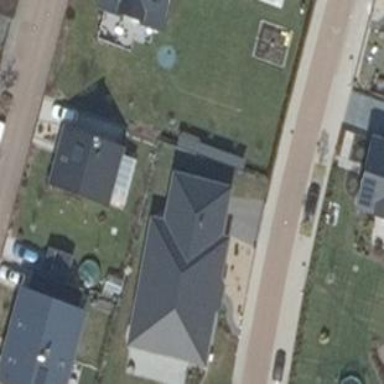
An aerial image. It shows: Hipped roof house.